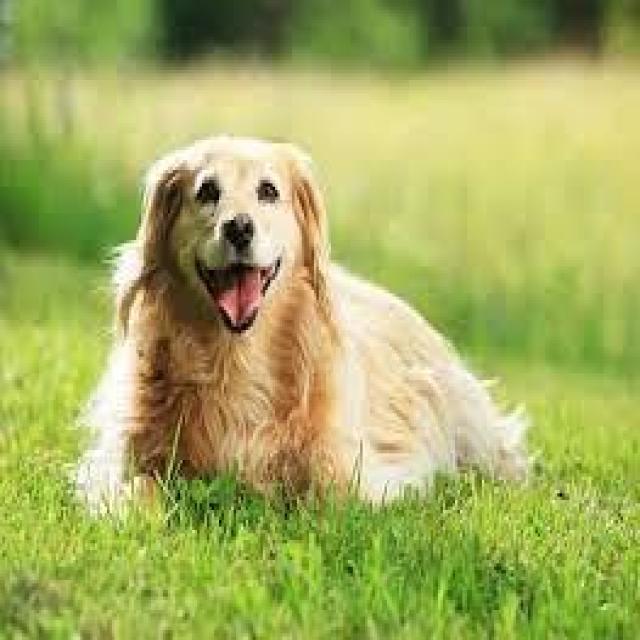
Healthy canine skin — no visible lesions, inflammation, or abnormalities. The skin and coat appear normal.